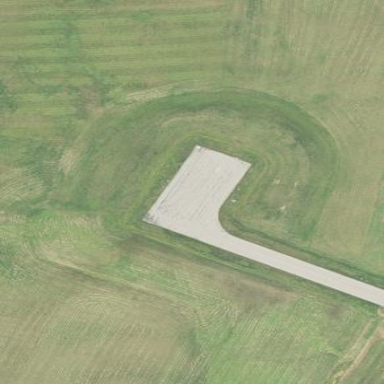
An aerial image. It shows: Apron at the airport with asphalt surface.